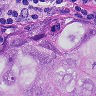
Metastatic tissue present: yes